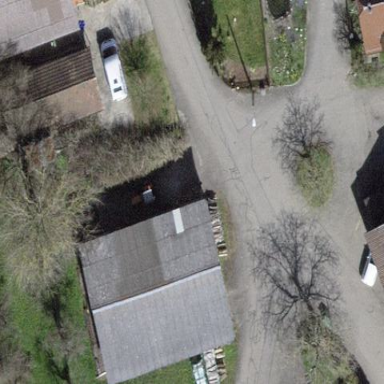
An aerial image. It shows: Shed.